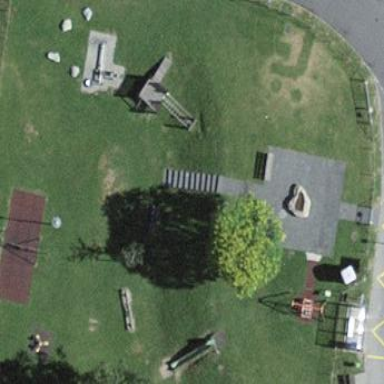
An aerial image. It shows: Playground area for leisure land.